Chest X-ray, AP view. Patient: 18 years old, sex F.
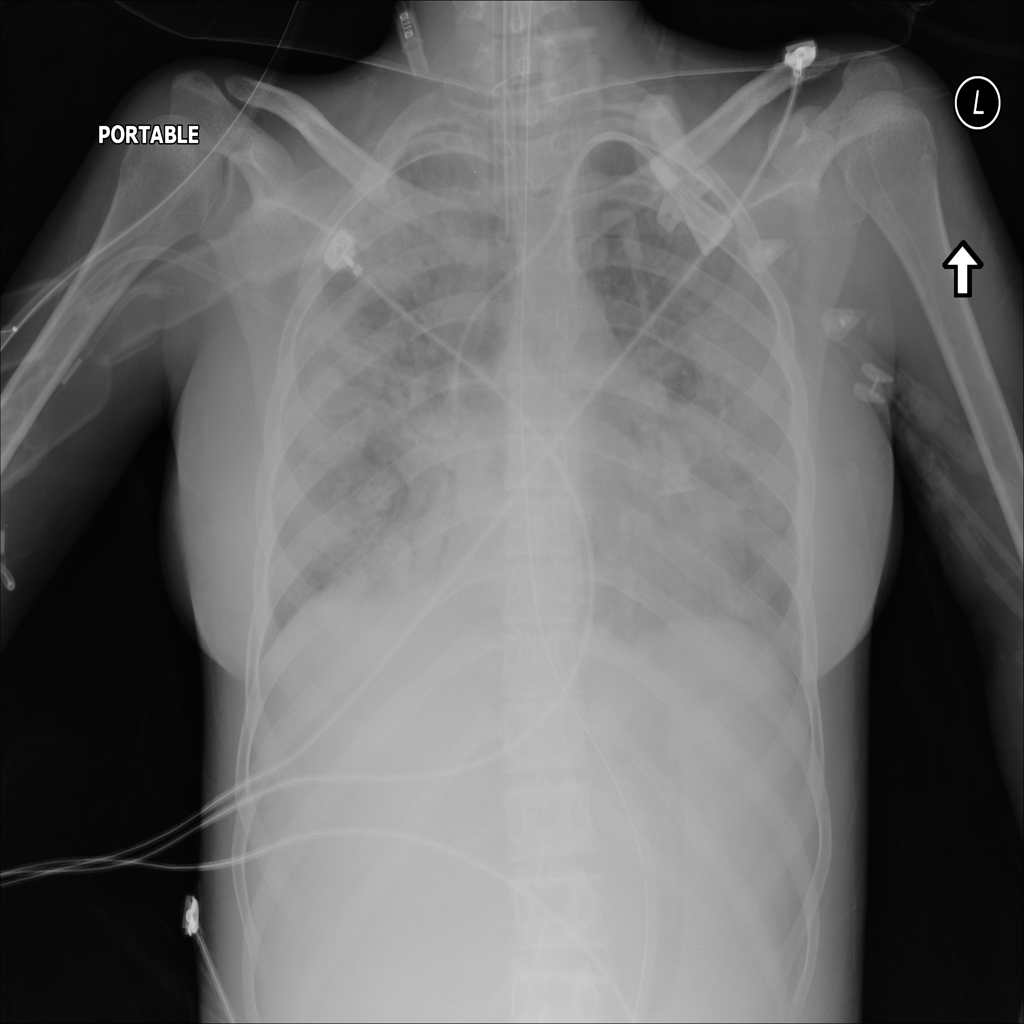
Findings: No Finding